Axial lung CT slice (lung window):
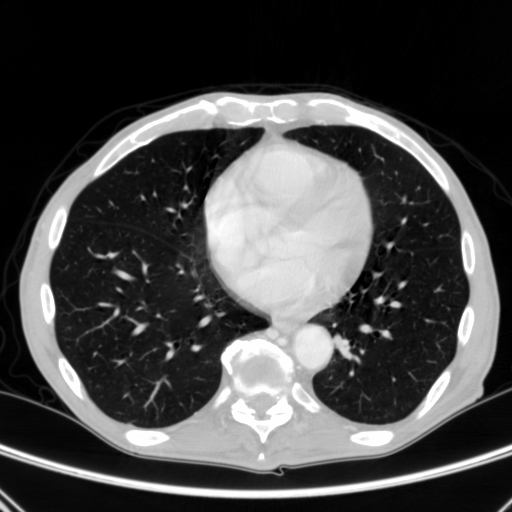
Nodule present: no